Question: When i visit a java application running website I get error '"application blocked by security settings"' This is due to certificate problem. I know the publisher so i can trust him.
Then after a quick google search I changed security setting of java to 'medium' and also added the website to 'Execption website list'. Still I am getting a different window asking me to accept risk and continue running application(Shown in image below). This window comes every time i run it. So how it can be avoided?

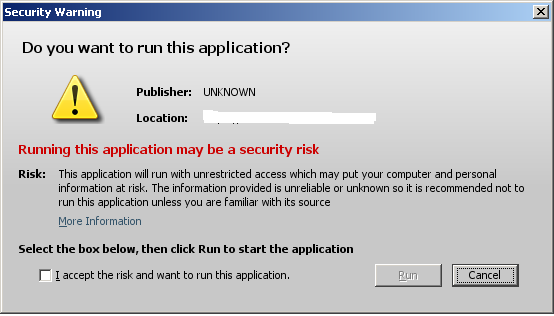
Answer: For an application that was signed by a legitimate code signing certificate (that itself was signed by a proper certificate authority in Java's ), you will still see the above dialog, but without the red text. It will display the name on the certificate, and you will have a checkbox that allows you to automatically trust all apps from the same vendor, thus avoiding seeing the dialog again.
However, when the application was not legitimately signed, you will see the above dialog even on medium setting, but you can run it by "accepting the risk". On default security level, you may not even have the option to "accept the risk" and proceed, and on "very high", you will definitely not have the option to proceed.
In order to avoid the dialog with the warning, the application will need to be signed. If it's signed by a legitimate code-singing certificate, it will behave as I described in the first paragraph. If it's self-signed, then the vendor will have to supply you with a copy of the root certificate they used to sign it, and you'll have to <URL>. Then, it will behave just like one that was legitimately signed.